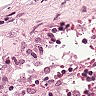
Metastatic tissue present: no